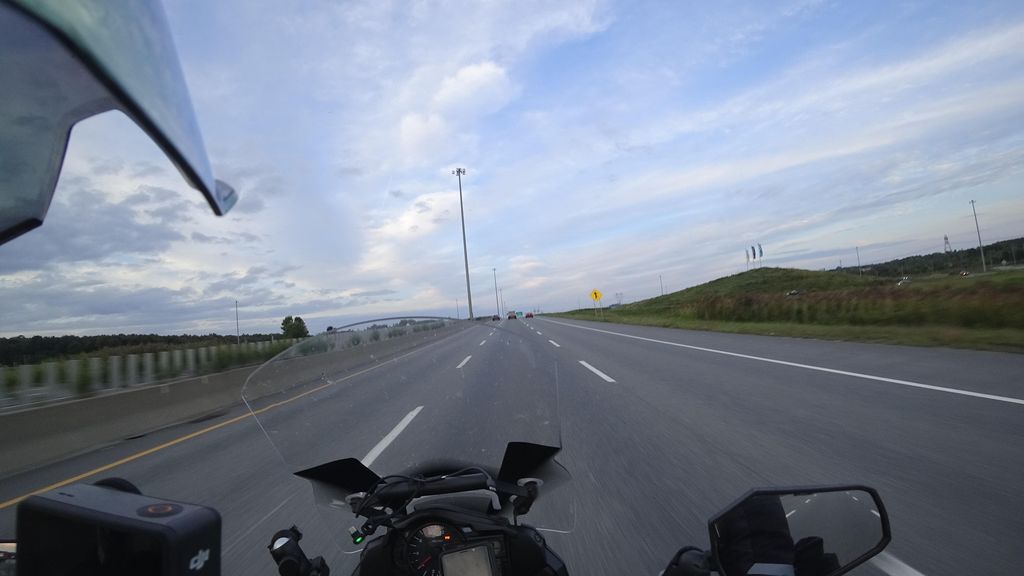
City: quebec_city